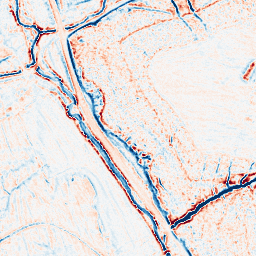
Category: edge_preserving
Decomposition family: bilateral
Decomposition parameters: d: 9
sigma_color: 75
sigma_space: 75
Upsampling method: edge_directed
Upsampling parameters: scale: 2
Upsampling scale: 2